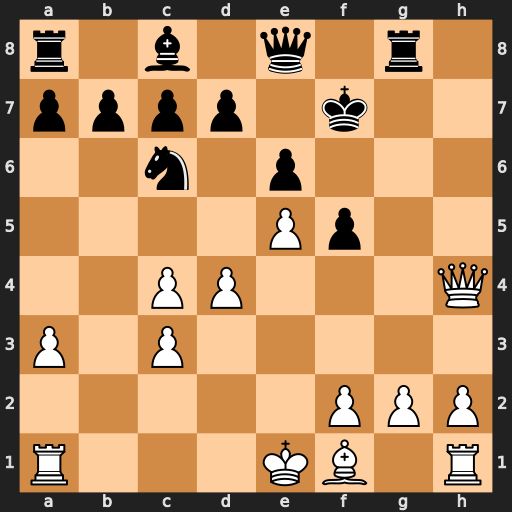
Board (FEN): r1b1q1r1/pppp1k2/2n1p3/4Pp2/2PP3Q/P1P5/5PPP/R3KB1R
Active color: w
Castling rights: KQ
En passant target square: -
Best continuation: Qf6#